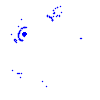
Particle: kaon